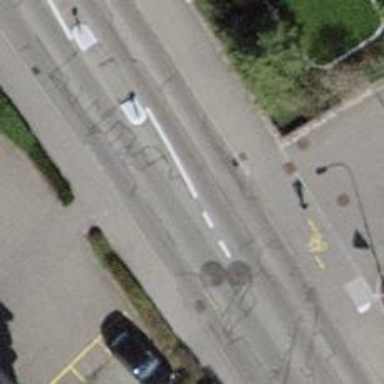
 featuring cycle track on the left side."